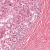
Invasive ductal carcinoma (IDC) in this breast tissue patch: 0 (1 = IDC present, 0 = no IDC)